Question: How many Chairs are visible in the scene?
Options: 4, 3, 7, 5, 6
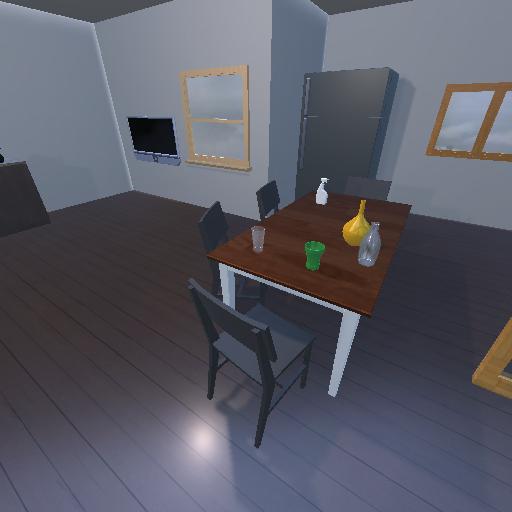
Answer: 4